Question: I followed <URL> example and got it worked.
Now I want to show a 'Welcome!!!' text just above the tabs in a <URL> layout just like one show in figure

Here is my current layout file. But it does not show the Welcome message.
'''
<?xml version="1.0" encoding="utf-8"?>
<TabHost xmlns:android="http://schemas.android.com/apk/res/android"
android:id="@android:id/tabhost"
android:layout_width="fill_parent"
android:layout_height="fill_parent">
<LinearLayout
android:layout_width="fill_parent"
android:layout_height="fill_parent"
android:gravity="top"
android:layout_gravity="top"
android:padding="5dp">
<TextView xmlns:android="http://schemas.android.com/apk/res/android"
android:id="@+id/cc_welcome" android:layout_width="fill_parent"
android:layout_height="wrap_content" android:text="Welcome"
android:gravity="top" android:padding="50dp" android:textColor="#ffffff"/>
</LinearLayout>
<LinearLayout
android:orientation="vertical"
android:layout_width="fill_parent"
android:layout_height="fill_parent"
android:gravity="bottom"
android:layout_gravity="bottom"
android:paddingTop="50dp">
<TabWidget
android:id="@android:id/tabs"
android:layout_alignParentTop="true"
android:layout_width="fill_parent"
android:layout_height="wrap_content" />
<FrameLayout
android:id="@android:id/tabcontent"
android:layout_width="fill_parent"
android:layout_height="fill_parent"
android:padding="5dp" />
</LinearLayout>
</TabHost>
'''
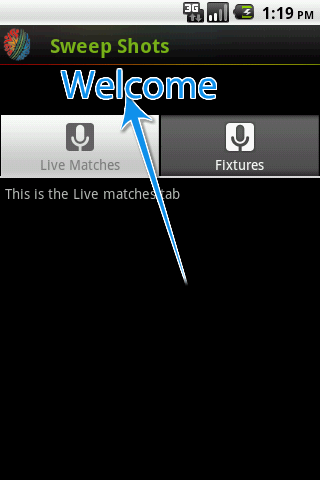
Answer: I have edited the xml file. Have a try with this :
:
'''
<?xml version="1.0" encoding="utf-8"?>
<TabHost xmlns:android="http://schemas.android.com/apk/res/android"
android:id="@android:id/tabhost"
android:layout_width="fill_parent"
android:layout_height="fill_parent">
<RelativeLayout xmlns:android="http://schemas.android.com/apk/res/android"
android:orientation="vertical"
android:layout_width="fill_parent"
android:layout_height="fill_parent">
<RelativeLayout
android:id="@+id/welcome"
android:layout_width="fill_parent"
android:layout_height="wrap_content">
<TextView xmlns:android="http://schemas.android.com/apk/res/android"
android:id="@+id/cc_welcome"
android:layout_width="fill_parent"
android:layout_height="wrap_content"
android:text="Welcome"
android:layout_centerInParent="true"
android:textColor="#ffffff"/>
</RelativeLayout>
<RelativeLayout
android:layout_below="@id/welcome"
android:orientation="vertical"
android:layout_width="fill_parent"
android:layout_height="fill_parent">
<TabWidget
android:id="@android:id/tabs"
android:layout_alignParentTop="true"
android:layout_width="fill_parent"
android:layout_height="wrap_content" />
<FrameLayout
android:id="@android:id/tabcontent"
android:layout_width="fill_parent"
android:layout_height="fill_parent"
android:layout_below="@android:id/tabs"/>
</RelativeLayout>
</RelativeLayout>
</TabHost>
'''
I have updated the code. Can you please try now.
You will get a better idea about the Linear and Relative layout <URL>